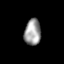
Tissue: lung
Cell type: Endothelial cells
Senescence score: 0.1875
Nuclear area (px): 423
Mean DAPI intensity: 156.128